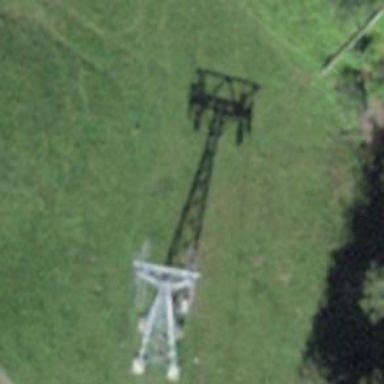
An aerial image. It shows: Pylon for aerialway.